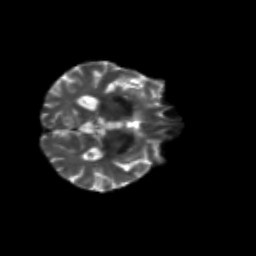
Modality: T2w
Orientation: axial
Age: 69
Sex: male
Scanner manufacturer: siemens
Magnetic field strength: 3 T
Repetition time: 4.71 s
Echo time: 0.0906 s